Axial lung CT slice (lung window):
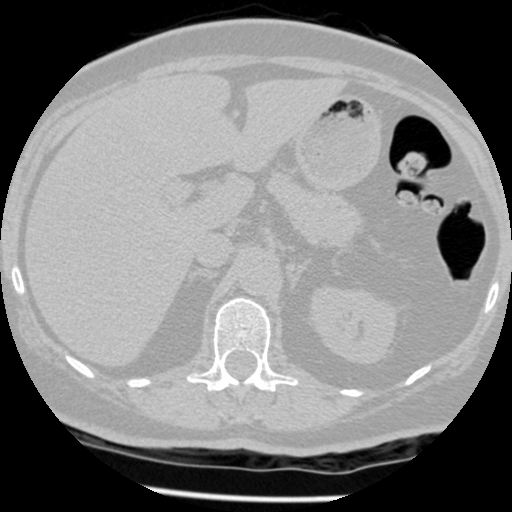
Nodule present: no